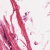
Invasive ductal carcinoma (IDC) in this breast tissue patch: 0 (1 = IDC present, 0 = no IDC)